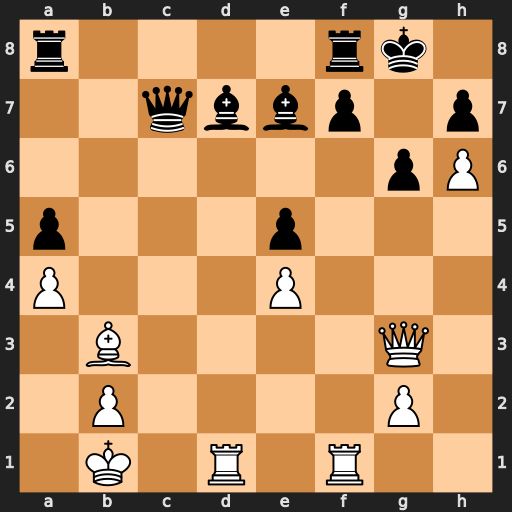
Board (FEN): r4rk1/2qbbp1p/6pP/p3p3/P3P3/1B4Q1/1P4P1/1K1R1R2
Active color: w
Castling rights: -
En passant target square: -
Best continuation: Rxd7 Qxd7 Qxe5 Qd3+ Ka2 Qxb3+ Kxb3